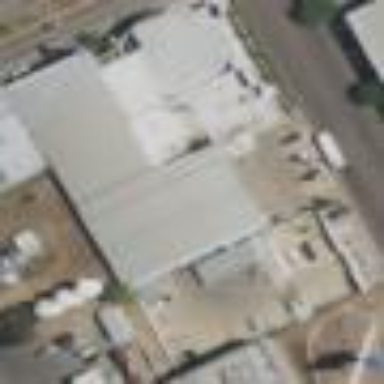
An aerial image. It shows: Building that houses car shop.